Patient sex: M
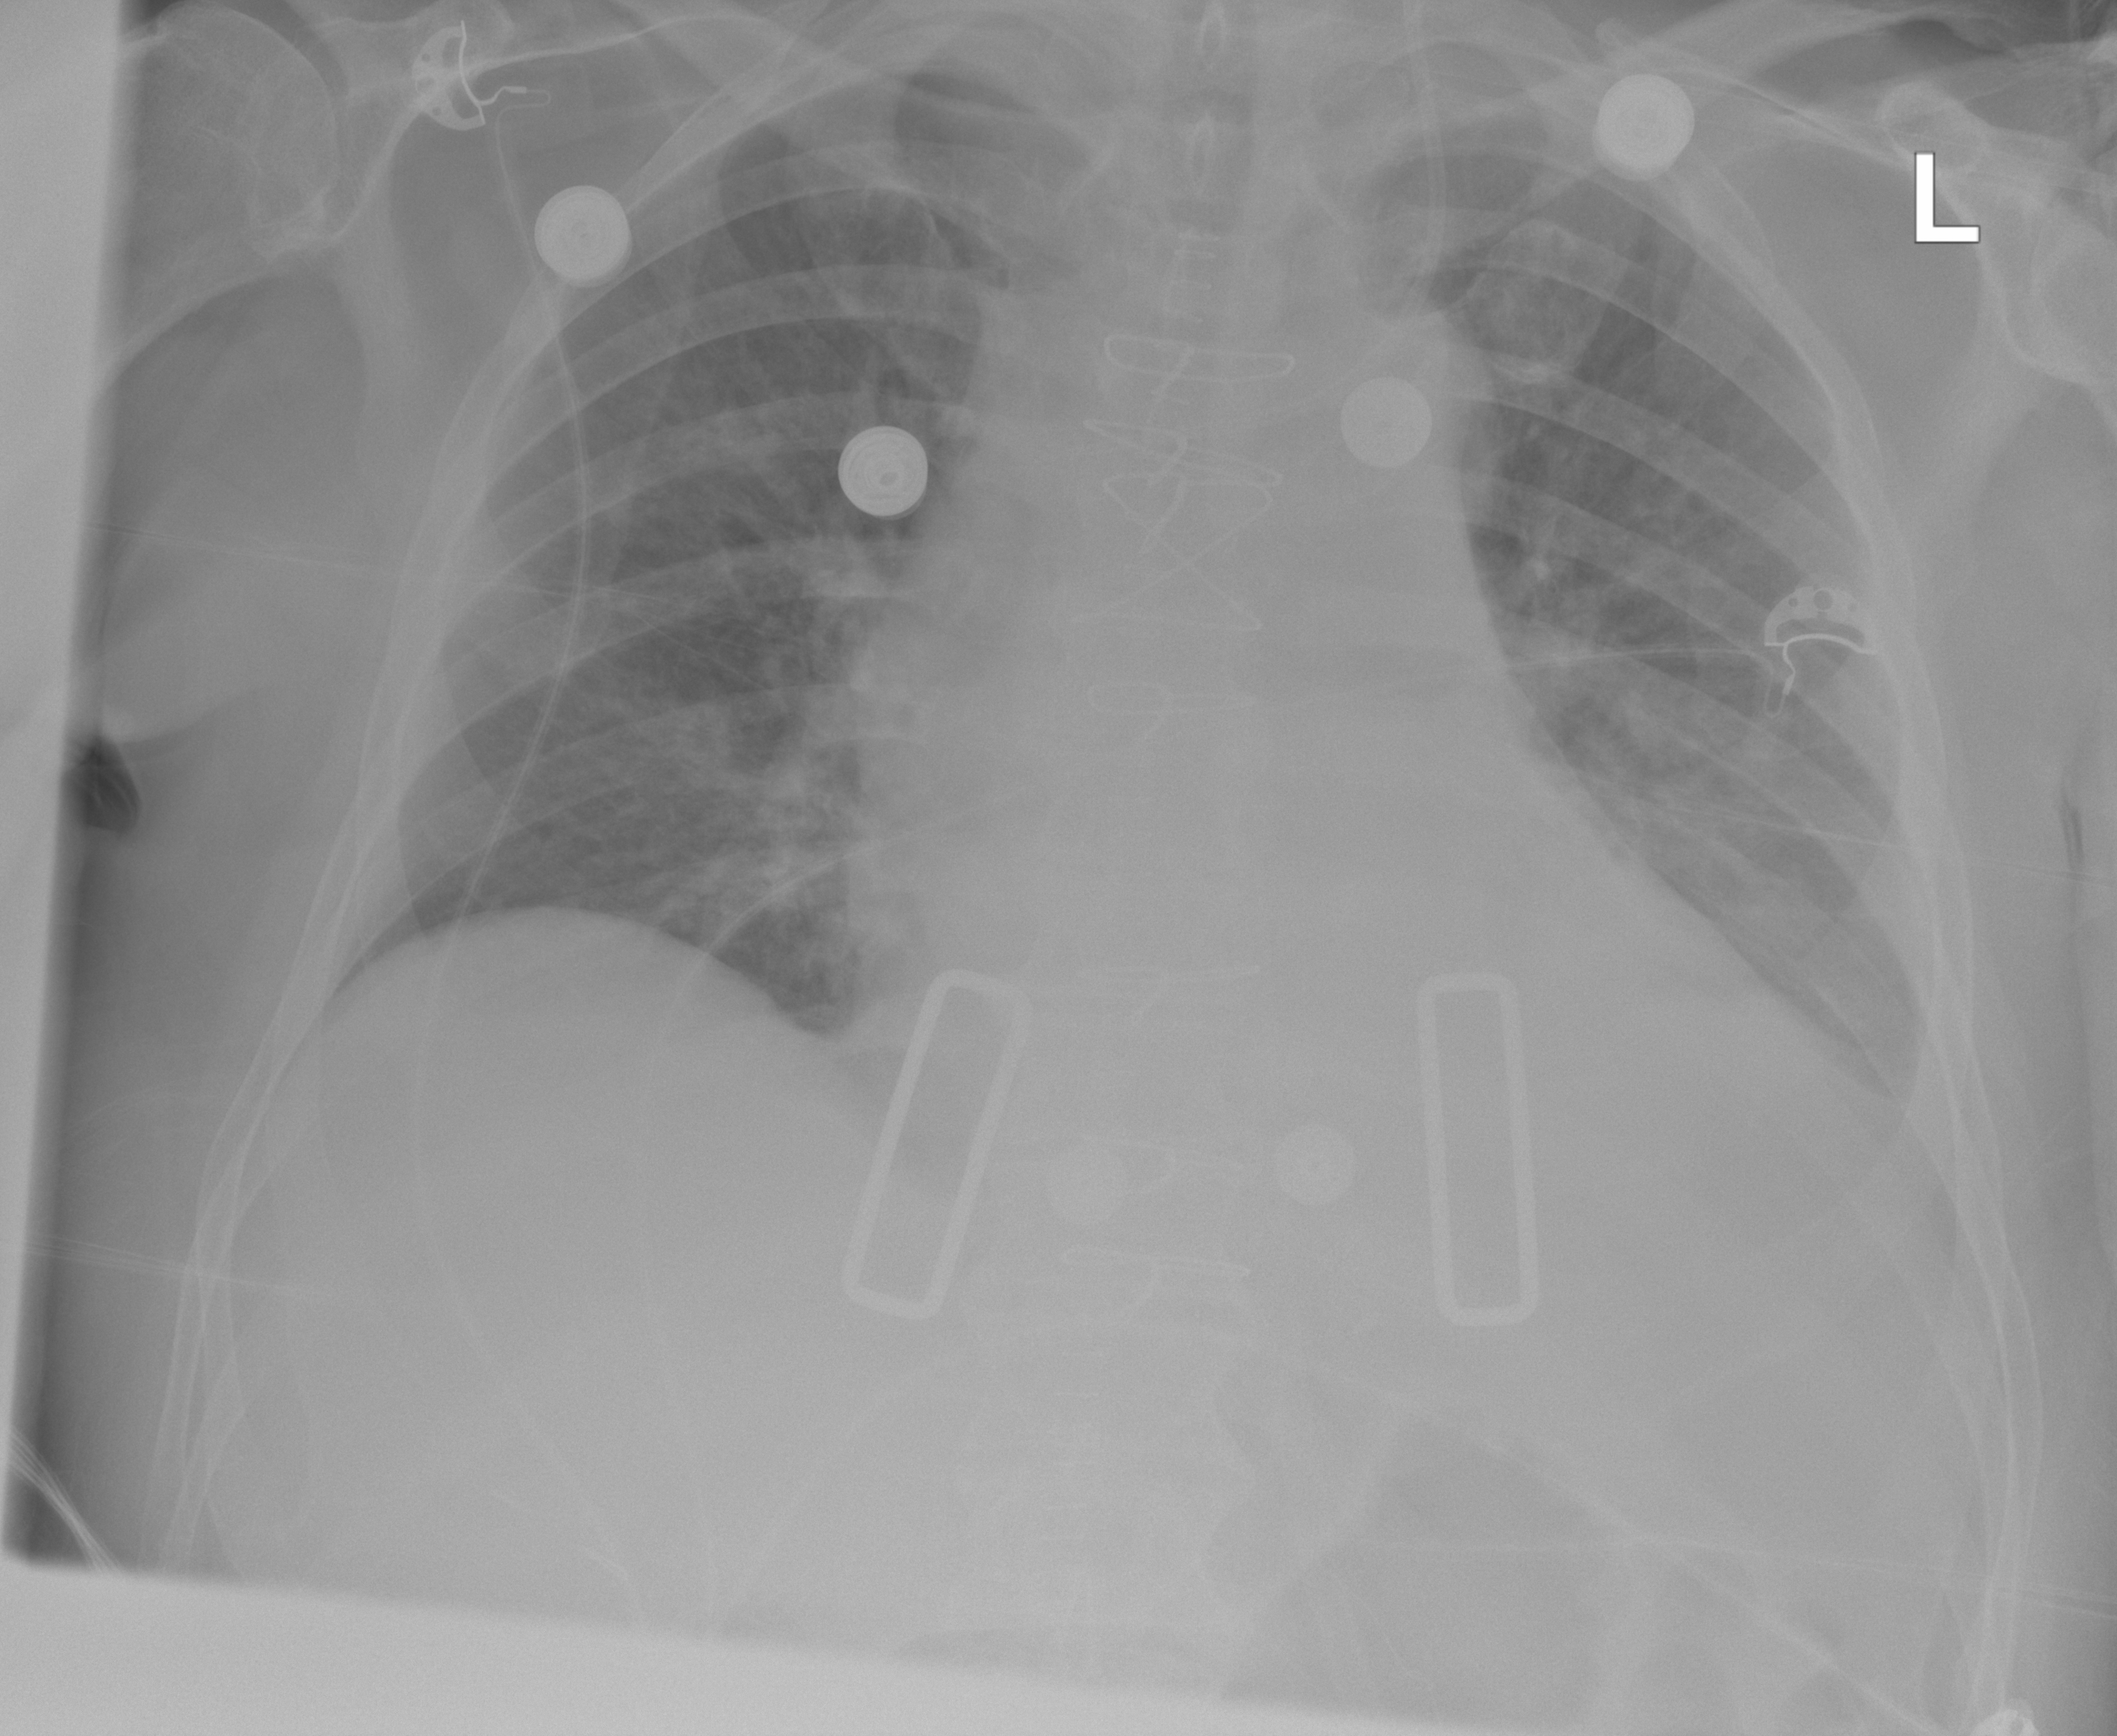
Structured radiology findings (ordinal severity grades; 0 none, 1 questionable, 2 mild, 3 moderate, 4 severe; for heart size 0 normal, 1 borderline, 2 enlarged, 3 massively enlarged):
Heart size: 2
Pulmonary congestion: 0
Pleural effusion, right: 0
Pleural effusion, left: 2
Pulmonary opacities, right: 0
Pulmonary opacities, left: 0
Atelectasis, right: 0
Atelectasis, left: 2